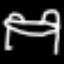
Label: bed